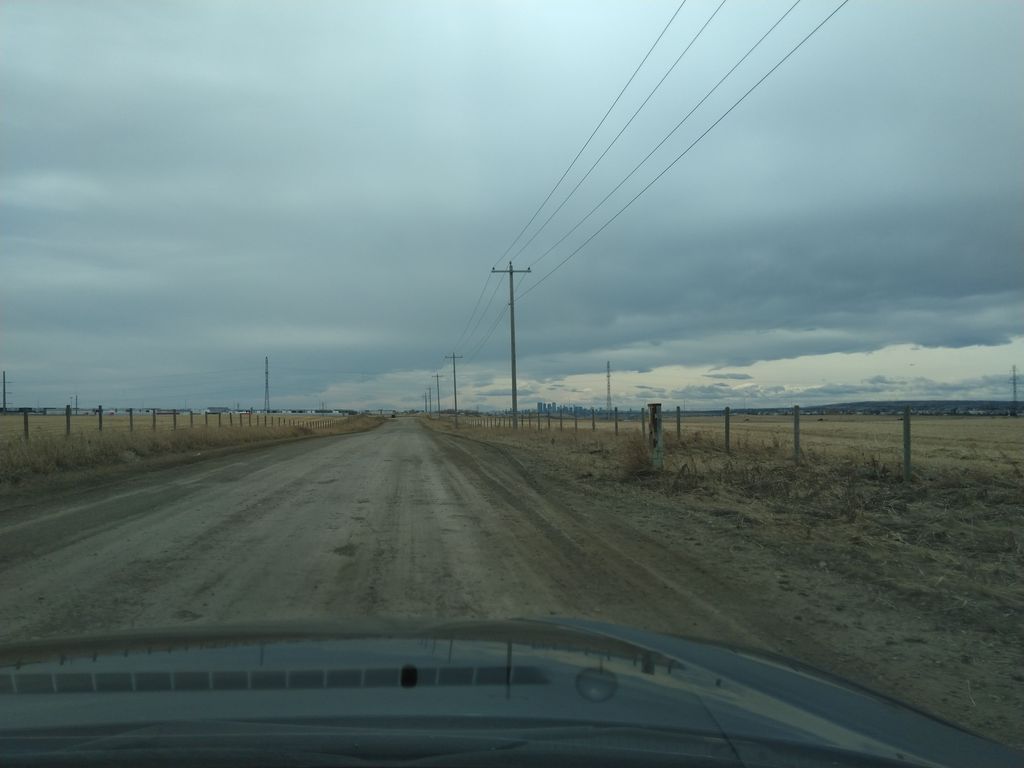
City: calgary